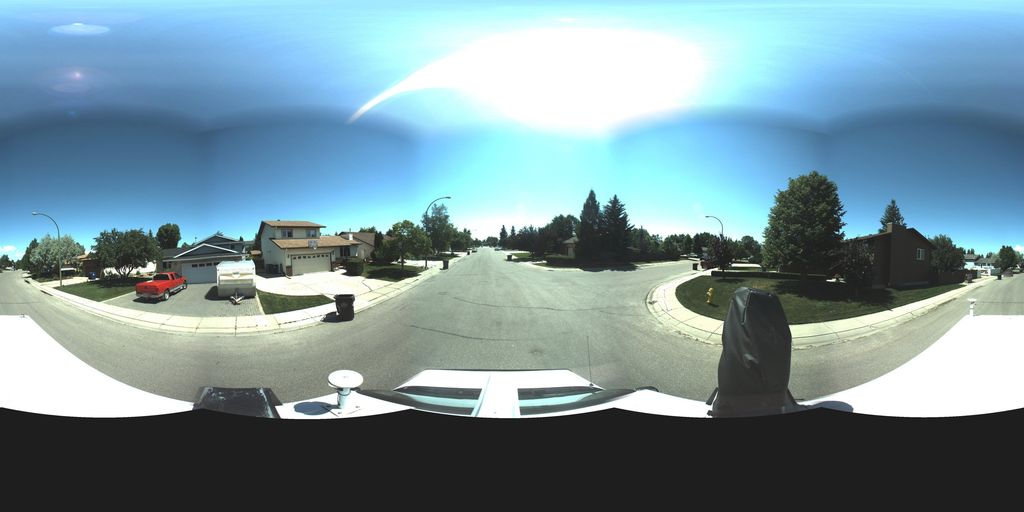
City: saskatoon